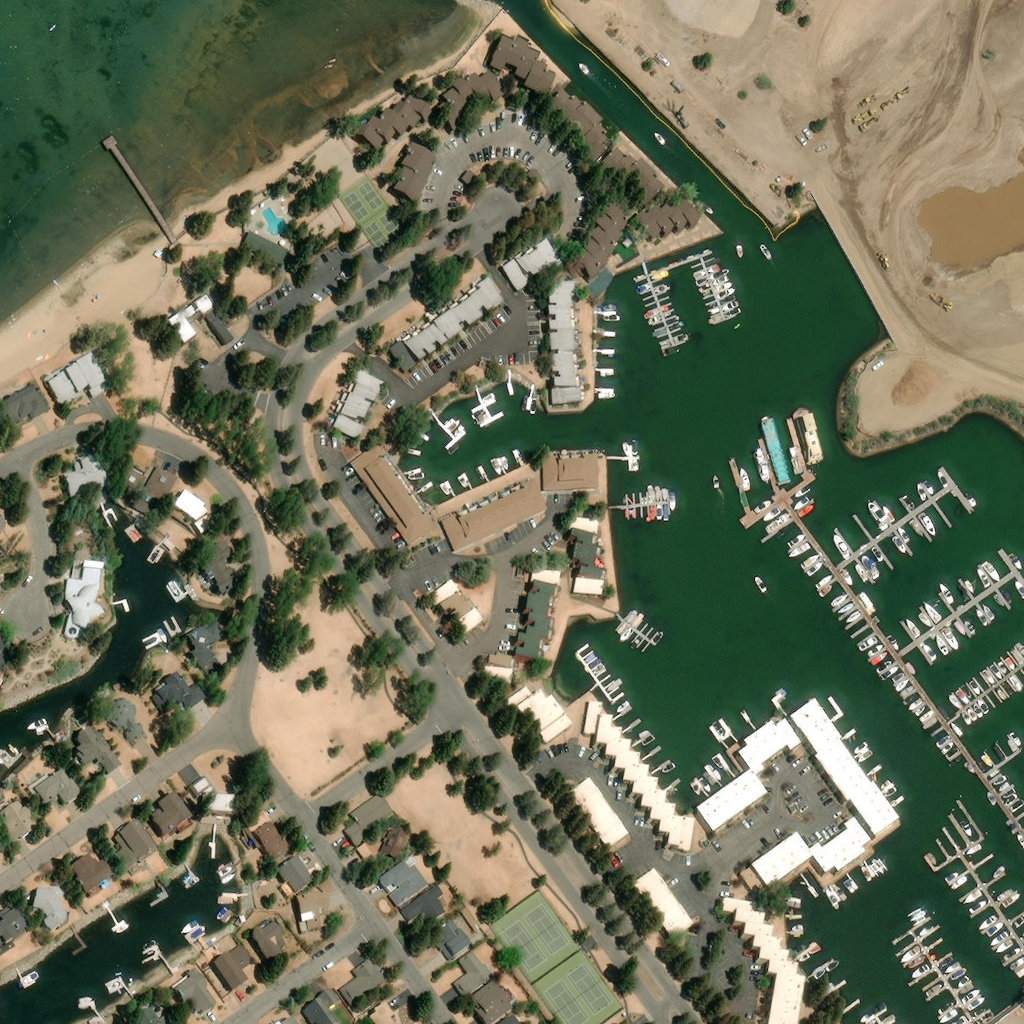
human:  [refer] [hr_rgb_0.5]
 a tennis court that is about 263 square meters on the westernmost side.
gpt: <box>[[33, 17, 39, 23, 0]]</box>